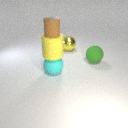
small brown rubber cylinder above large cyan rubber sphere